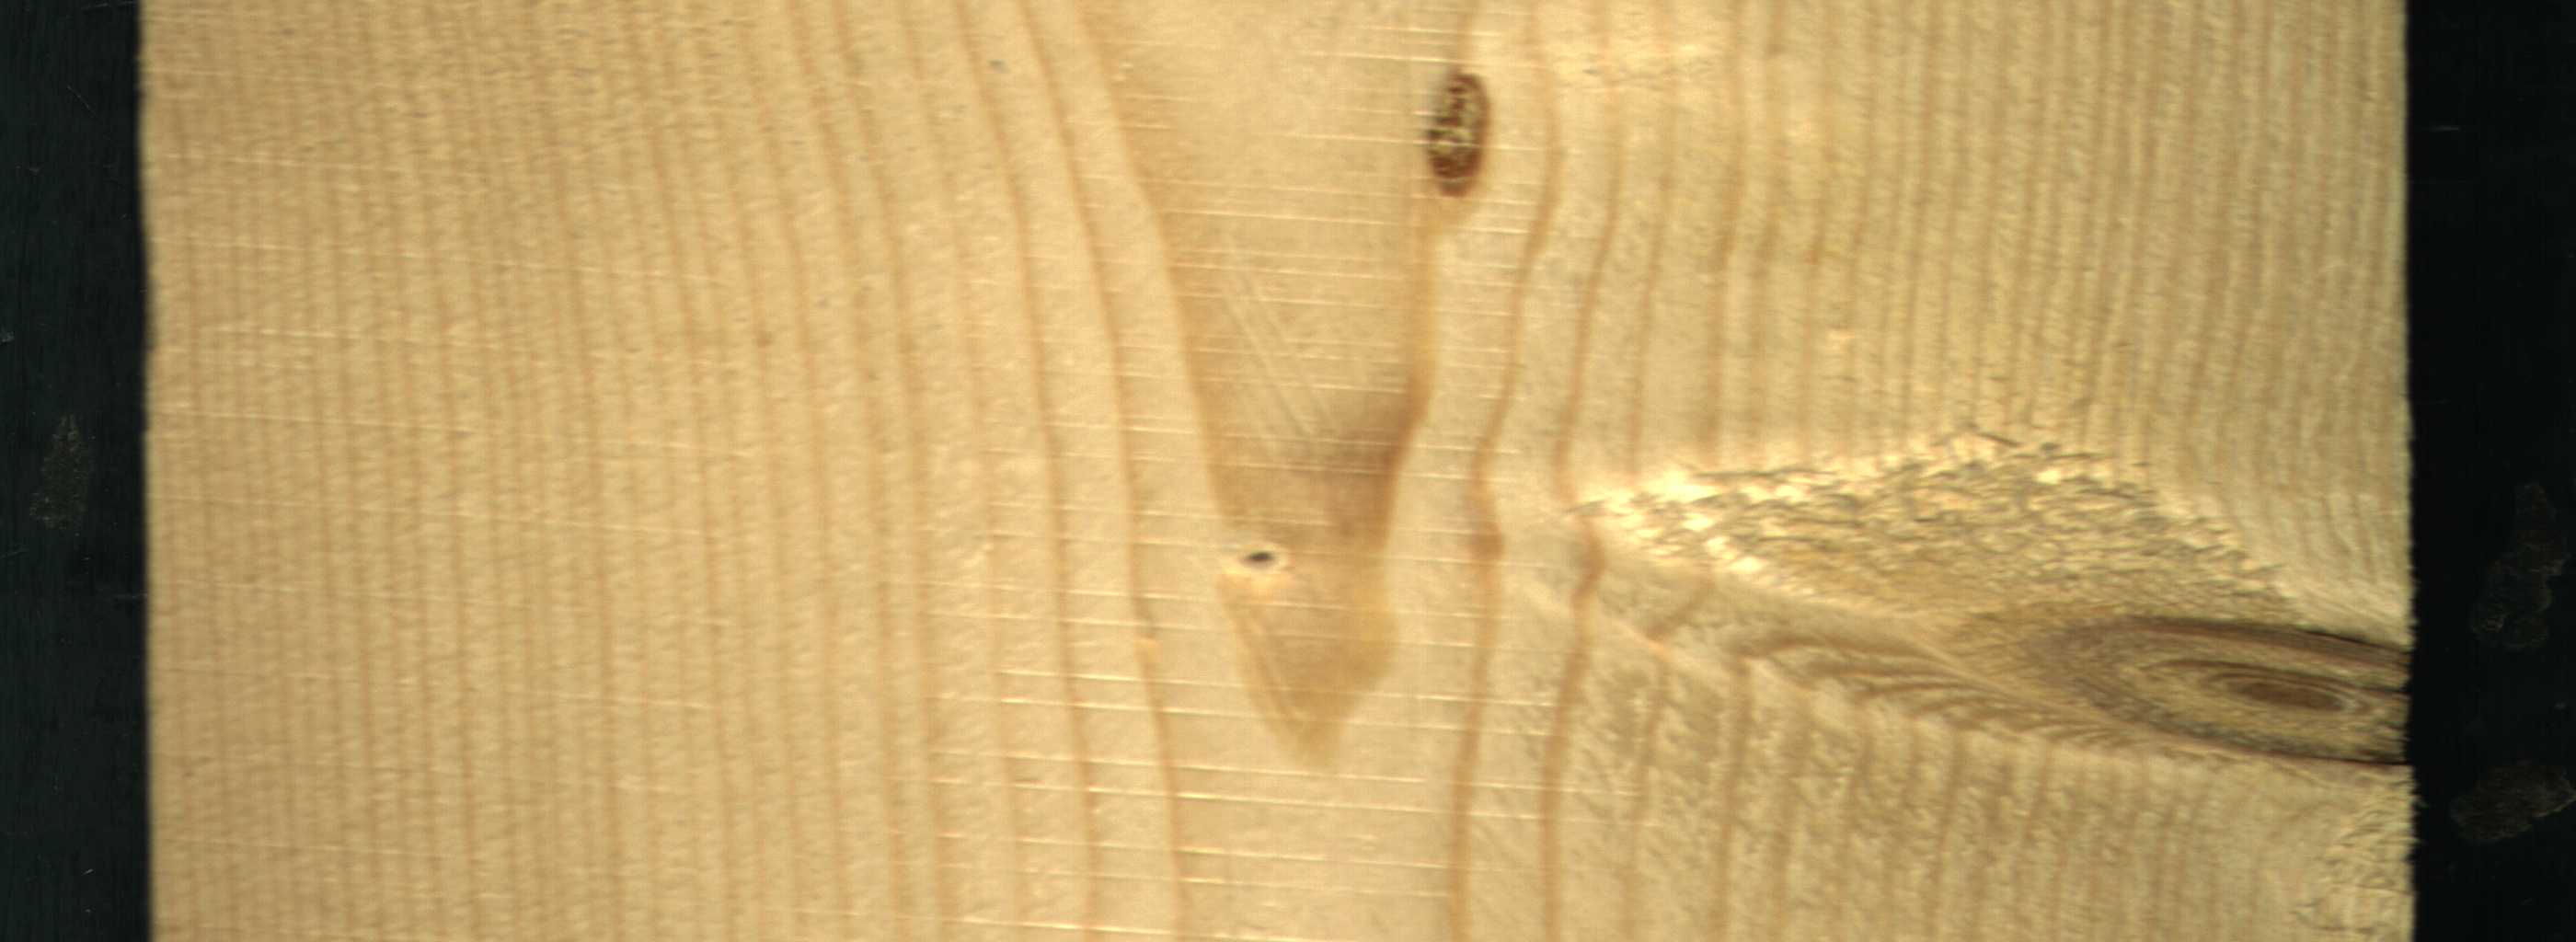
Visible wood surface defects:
resin
Live_Knot